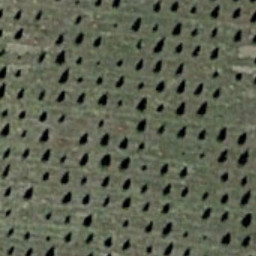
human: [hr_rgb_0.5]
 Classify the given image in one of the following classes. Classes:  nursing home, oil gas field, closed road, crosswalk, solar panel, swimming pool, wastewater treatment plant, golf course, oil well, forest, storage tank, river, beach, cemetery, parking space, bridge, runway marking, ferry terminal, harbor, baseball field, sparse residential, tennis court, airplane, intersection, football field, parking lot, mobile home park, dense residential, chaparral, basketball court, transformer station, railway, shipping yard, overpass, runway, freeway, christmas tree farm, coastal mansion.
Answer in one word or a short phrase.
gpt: christmas tree farm